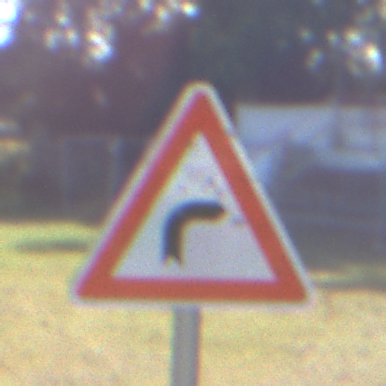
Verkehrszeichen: KurveRechts
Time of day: MorningAfternoon
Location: Outdoor (Suburban)
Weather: PartlyCloudy
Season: NotSpecified
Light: Natural